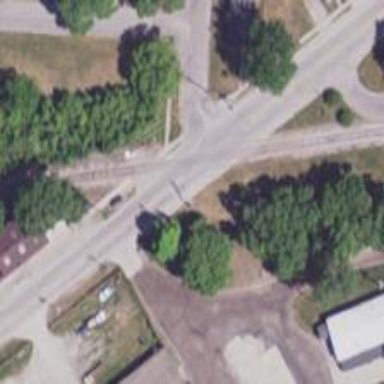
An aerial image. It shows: Level crossing along the railway.